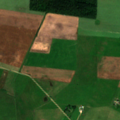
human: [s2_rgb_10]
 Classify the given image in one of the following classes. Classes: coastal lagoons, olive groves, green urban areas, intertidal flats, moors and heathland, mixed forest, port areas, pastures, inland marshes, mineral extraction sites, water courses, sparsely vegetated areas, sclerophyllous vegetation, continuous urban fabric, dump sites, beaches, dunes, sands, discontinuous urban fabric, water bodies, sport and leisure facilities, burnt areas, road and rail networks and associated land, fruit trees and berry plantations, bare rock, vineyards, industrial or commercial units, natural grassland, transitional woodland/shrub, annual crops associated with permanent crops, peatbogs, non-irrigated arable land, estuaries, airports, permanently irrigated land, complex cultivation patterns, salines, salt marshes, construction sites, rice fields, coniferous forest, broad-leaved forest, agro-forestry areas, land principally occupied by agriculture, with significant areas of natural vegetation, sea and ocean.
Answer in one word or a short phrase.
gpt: non-irrigated arable land, pastures, broad-leaved forest